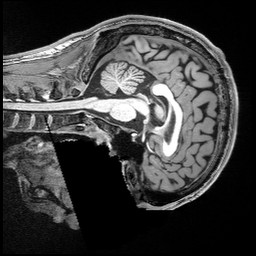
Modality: T1w
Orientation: sagittal
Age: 21
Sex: male